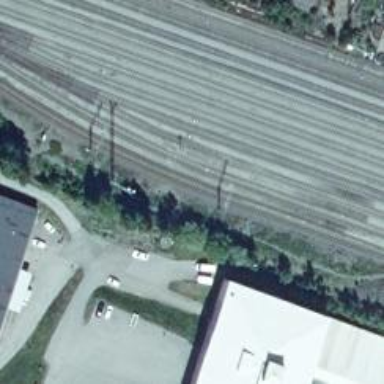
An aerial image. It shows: Railway yard used for servicing trains.